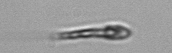
Label: Euglena